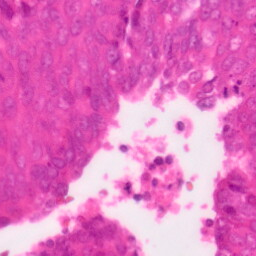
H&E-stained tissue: Colon